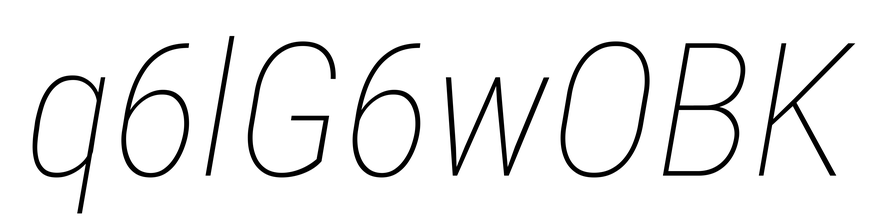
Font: Roboto-Italic_Condensed_Thin_Italic